Question: i have a database structure like this

and am trying to print the rows count
but am getting 1 only
the code am using is
'''
$sql="select Count(*) from uniqueviews where hour=13"; $result=mysql_query($sql); $ml=mysql_num_rows($result); echo $ml;
'''
according to the query
it should print 6
but its printing 1
where am doing wrong ?
i think its counting the rows ?
how can i print the result after rows count ?
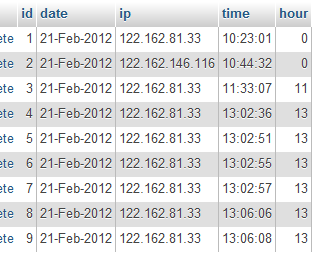
Answer: 'Count(*)' only returns one row, containing the number of rows. That's why you get only '1' as return value. If you want the actual value, you can either do this:
'''
$sql="select * from uniqueviews where hour=13";
$result=mysql_query($sql);
$ml=mysql_num_rows($result);
echo $ml;
'''
or this:
'''
$sql="select COUNT(*) from uniqueviews where hour=13";
$result=mysql_query($sql);
$row = mysql_fetch_array($result, MYSQL_NUM);
$ml=$row[0];
echo $ml;
'''